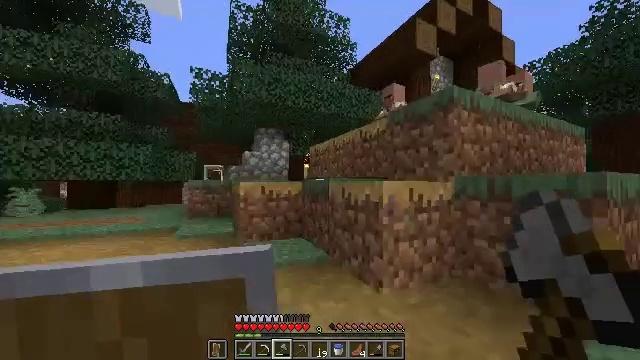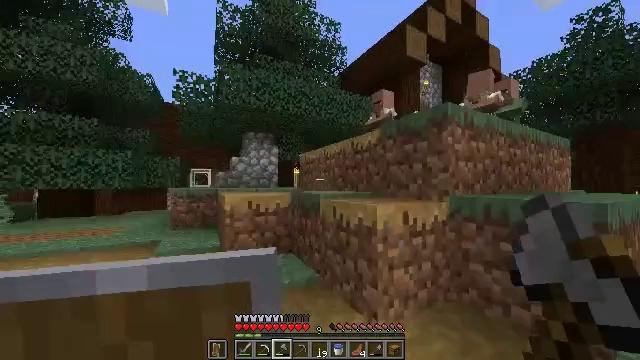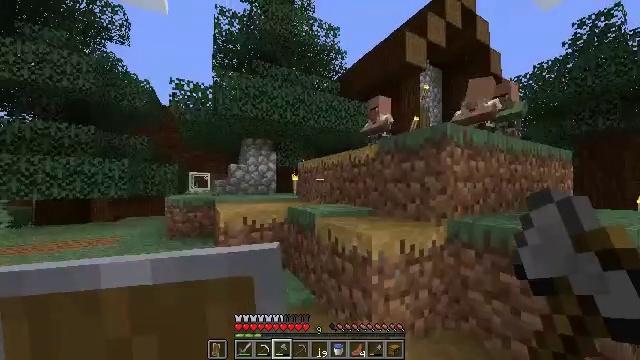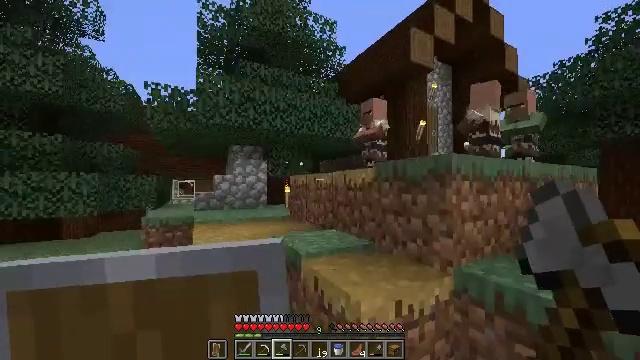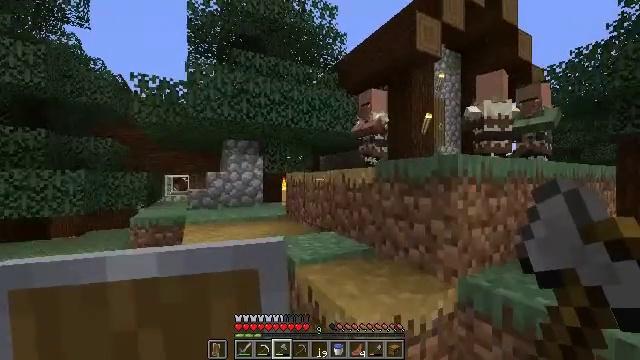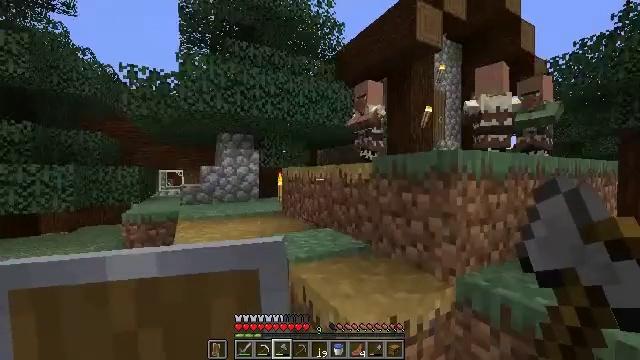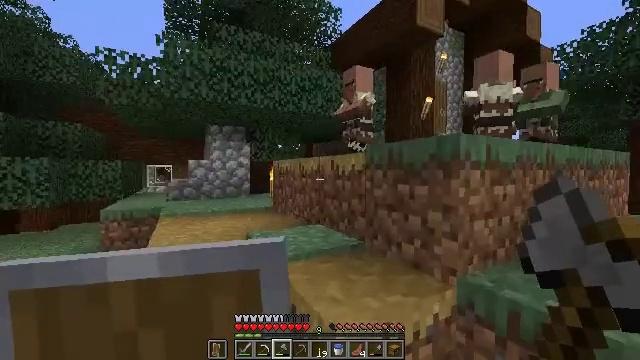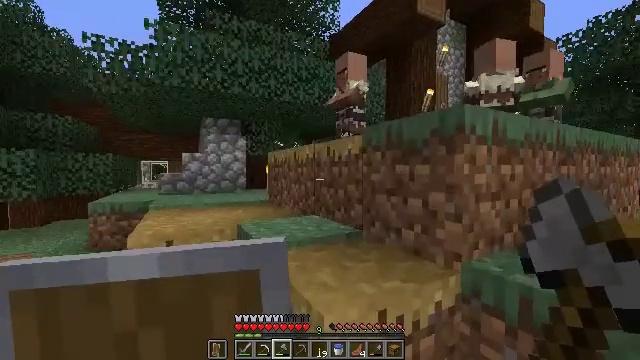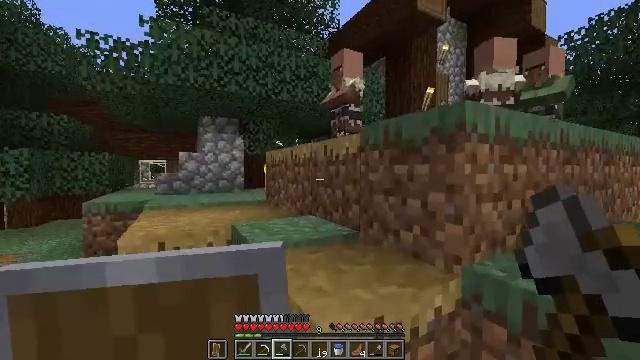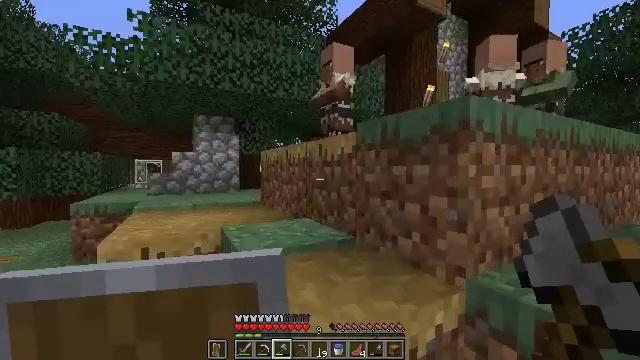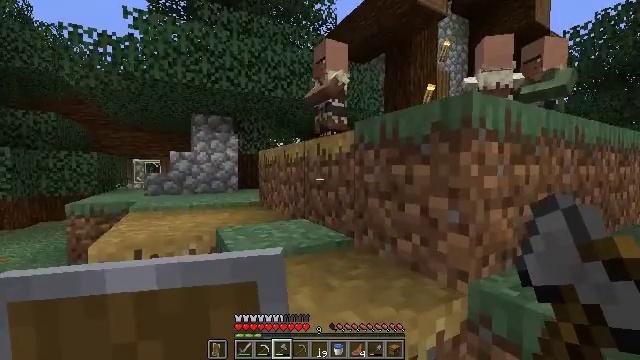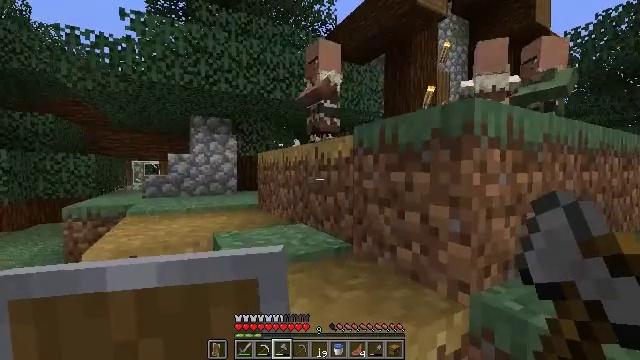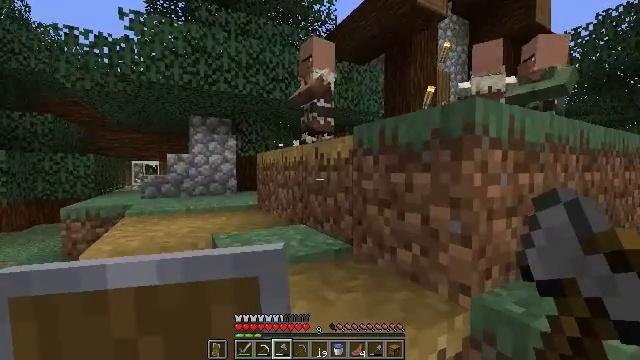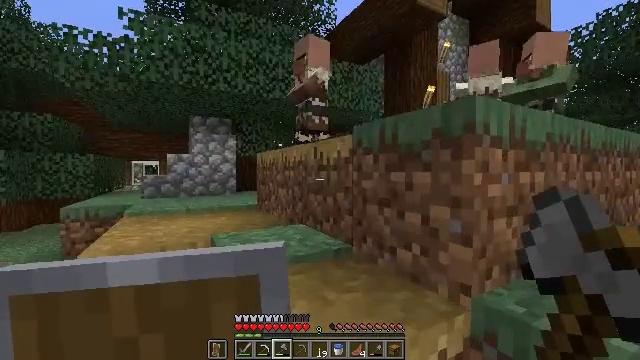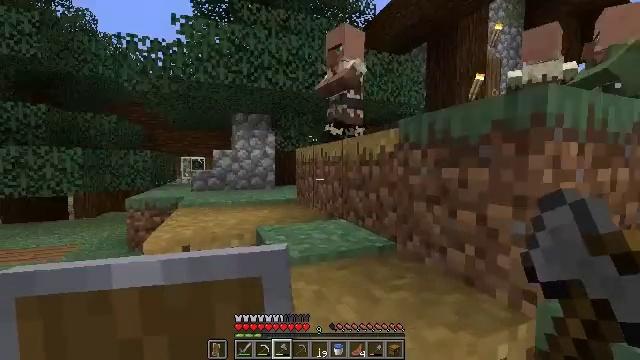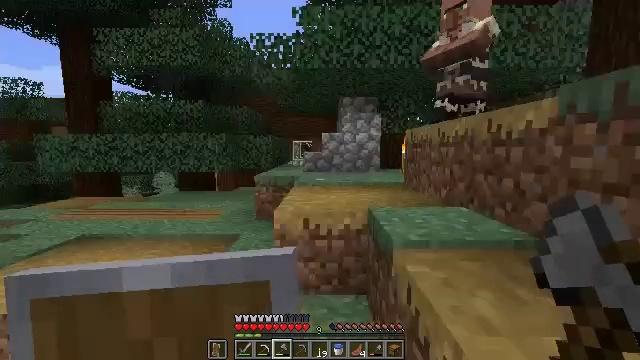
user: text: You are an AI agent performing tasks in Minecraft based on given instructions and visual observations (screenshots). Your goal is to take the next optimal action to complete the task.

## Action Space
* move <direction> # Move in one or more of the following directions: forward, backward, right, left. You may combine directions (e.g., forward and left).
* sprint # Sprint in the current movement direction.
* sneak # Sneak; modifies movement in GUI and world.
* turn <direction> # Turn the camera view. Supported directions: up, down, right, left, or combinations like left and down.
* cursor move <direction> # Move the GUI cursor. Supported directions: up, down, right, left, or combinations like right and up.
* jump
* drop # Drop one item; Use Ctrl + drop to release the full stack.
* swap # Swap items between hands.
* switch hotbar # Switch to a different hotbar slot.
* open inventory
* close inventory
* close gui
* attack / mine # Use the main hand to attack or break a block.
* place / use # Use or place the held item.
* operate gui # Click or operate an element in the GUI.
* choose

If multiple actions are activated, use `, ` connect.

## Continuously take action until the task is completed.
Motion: motion action
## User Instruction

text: Break the chest to retrieve items inside.
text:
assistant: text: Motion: move forward, turn right, jump
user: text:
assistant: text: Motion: move forward, jump
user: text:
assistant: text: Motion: move forward
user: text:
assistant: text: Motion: move forward, turn down
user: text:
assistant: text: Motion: move forward, turn down
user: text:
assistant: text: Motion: move forward
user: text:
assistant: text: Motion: move forward
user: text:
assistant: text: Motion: no_op
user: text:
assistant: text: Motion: no_op
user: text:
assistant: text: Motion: no_op
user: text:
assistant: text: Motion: no_op
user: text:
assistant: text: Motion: no_op
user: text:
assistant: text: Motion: no_op
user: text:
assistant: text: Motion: move left, turn left and down
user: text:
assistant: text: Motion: move left, turn left and down
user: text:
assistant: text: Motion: move forward and move left, turn left and down
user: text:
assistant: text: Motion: move forward and move left
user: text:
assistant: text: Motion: move forward
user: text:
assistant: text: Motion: move forward
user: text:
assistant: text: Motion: move forward
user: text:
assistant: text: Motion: move forward
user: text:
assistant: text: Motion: move forward
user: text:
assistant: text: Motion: no_op
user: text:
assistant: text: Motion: no_op
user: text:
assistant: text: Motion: turn right and up
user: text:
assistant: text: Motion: turn right and up
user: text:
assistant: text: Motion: turn right
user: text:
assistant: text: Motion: move back
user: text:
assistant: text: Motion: move back
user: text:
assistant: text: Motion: turn up